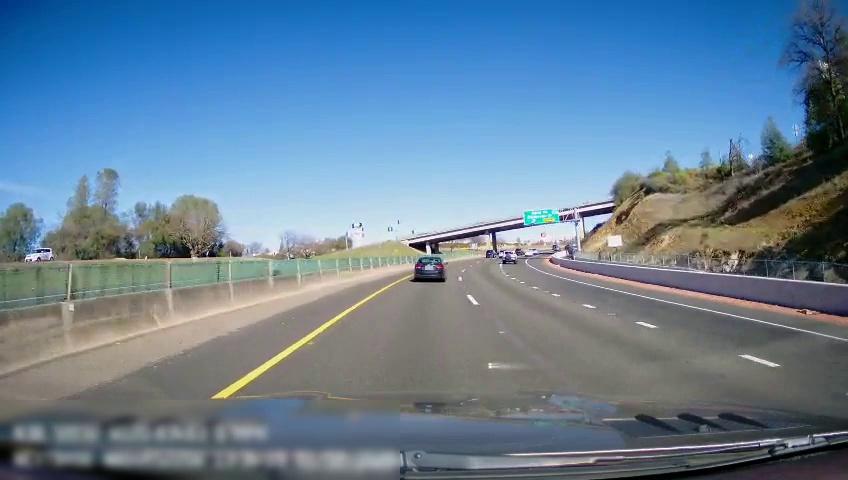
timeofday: Day
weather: Sunny
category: Drivable Space
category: Vehicles | SUV
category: Vehicles | Car
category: Vehicles | SUV
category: Vehicles | SUV
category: Lanes | Current Lane
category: Lanes | Current Lane
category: Lanes | Alternate Lane
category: Lanes | Alternate Lane
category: Lanes | Opposite Lane
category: Traffic | Signs